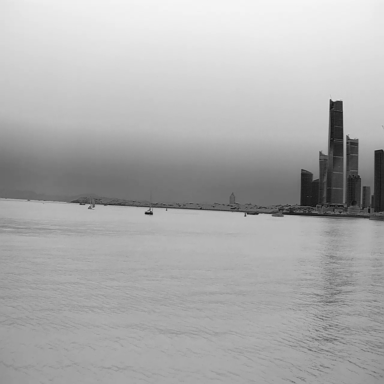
There are ten objects shown in the infrared image, including three container_ships, four sailboats, and three canoes.